Aerial crown-view tile of a tropical tree (Barro Colorado Island, Panama), acquired 20241014:
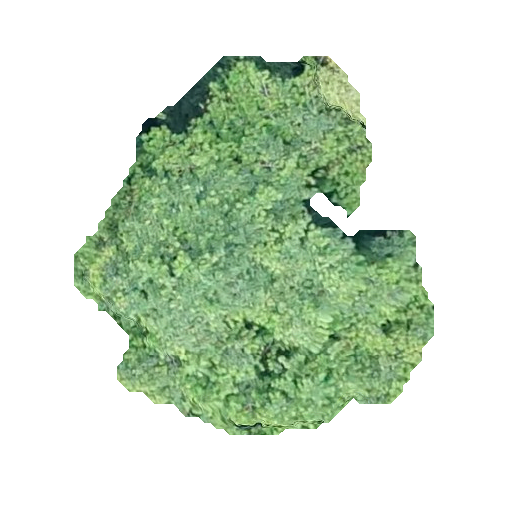
Species: Virola surinamensis
GBIF accepted scientific name: Virola surinamensis
Crown area: 143.842 m²